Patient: sex M, age 80
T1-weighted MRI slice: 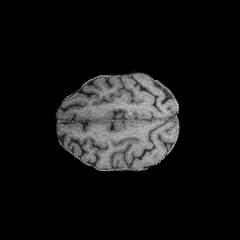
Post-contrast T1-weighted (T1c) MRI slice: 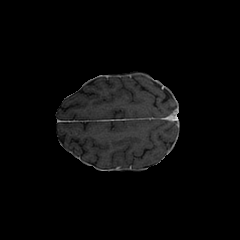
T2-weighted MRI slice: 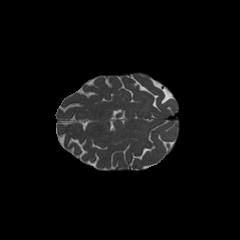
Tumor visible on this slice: no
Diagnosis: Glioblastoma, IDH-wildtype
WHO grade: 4